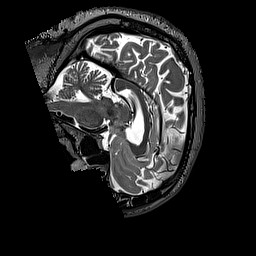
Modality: T2w
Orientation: sagittal
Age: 42
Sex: male
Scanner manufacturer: siemens
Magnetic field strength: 3 T
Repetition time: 3.2 s
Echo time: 0.567 s